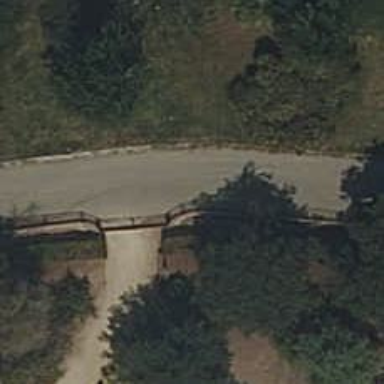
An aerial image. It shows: Gate.